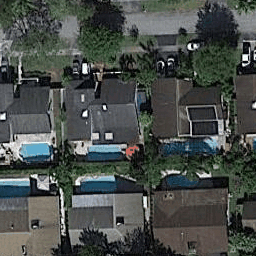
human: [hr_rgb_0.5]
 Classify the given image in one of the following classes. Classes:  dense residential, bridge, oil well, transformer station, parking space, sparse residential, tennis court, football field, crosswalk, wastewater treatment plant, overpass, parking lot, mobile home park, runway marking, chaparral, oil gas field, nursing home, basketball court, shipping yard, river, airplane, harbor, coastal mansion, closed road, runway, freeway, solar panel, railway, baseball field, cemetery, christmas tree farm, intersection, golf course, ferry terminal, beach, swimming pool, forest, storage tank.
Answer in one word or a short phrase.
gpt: dense residential